Question: I have a <URL> on heroku.
But there is an issue in ordering of sub questions.
'''
class Question < ActiveRecord::Base
has_many :sub_questions, :class_name => "Question", :foreign_key=>'parent_id'
belongs_to :main_question, :class_name=> "Question", :foreign_key=>'parent_id'
accepts_nested_attributes_for :sub_questions, :allow_destroy => true, :reject_if => lambda { |a| a[:content].blank? }
end
'''
As you can see from the content on that page: First question, second question , third question and etc.. It has same id in the data base and here is the loop
'''
<% @question.sub_questions.each do |question| %>
// my code....
<% end %>
'''
The same code/database is working perfectly fine on my local machine.
Here is the screenshot from my database. Heroku has same one. I tried restarting the app and everything. Nothin

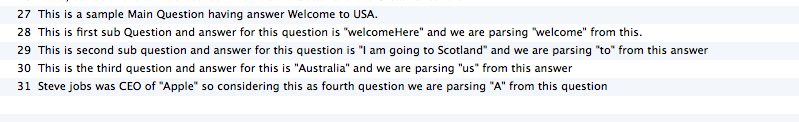
Answer: You have to specify the order you expect.
Example:
'''
has_many :sub_questions, :class_name => "Question", :foreign_key=>'parent_id', :order => "id DESC"
'''